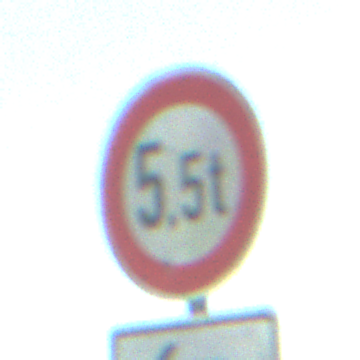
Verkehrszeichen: TatsaechlicheMasse
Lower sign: RichtungsangabeDurchPfeile2
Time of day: Midday
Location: Outdoor (Special)
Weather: PartlyCloudy
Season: NotSpecified
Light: Natural